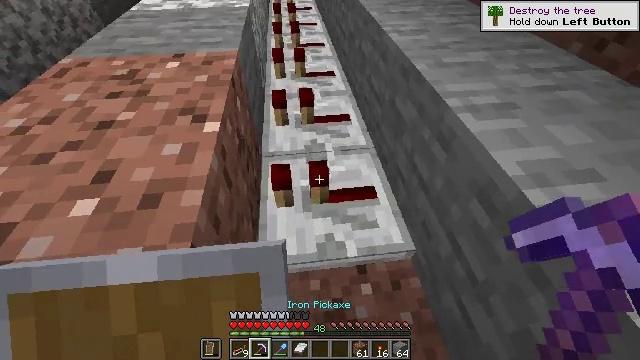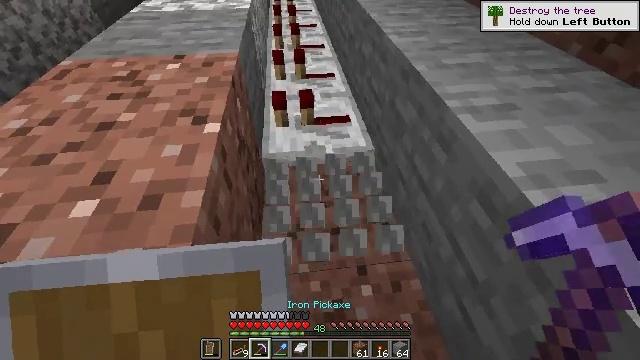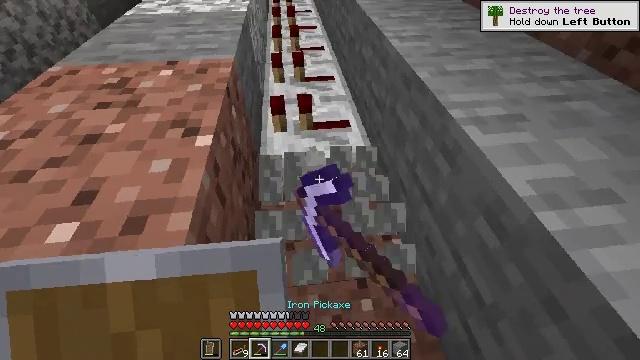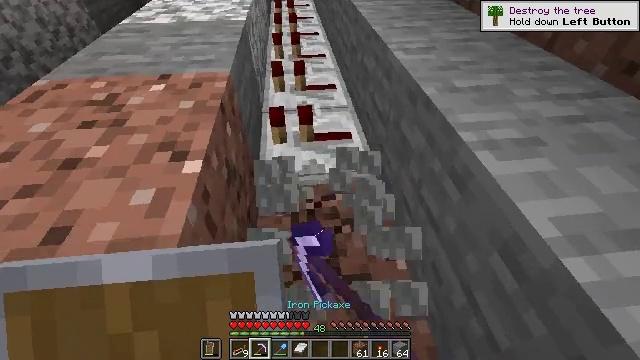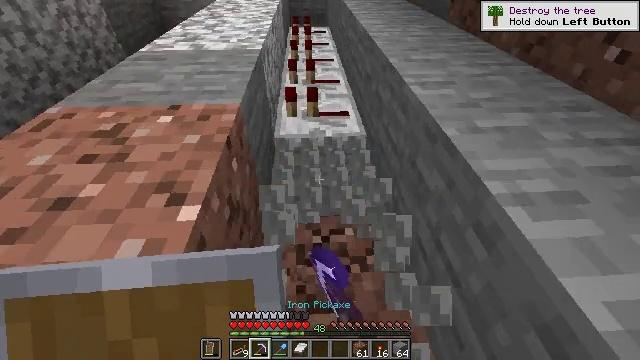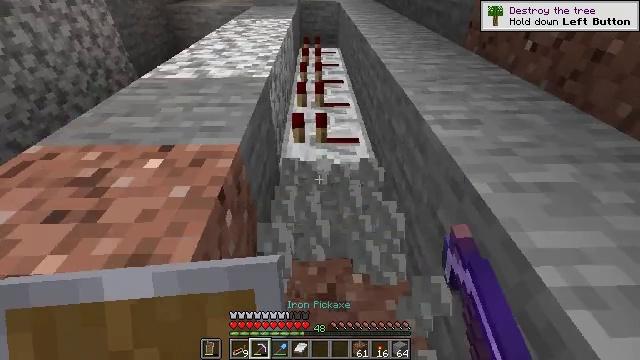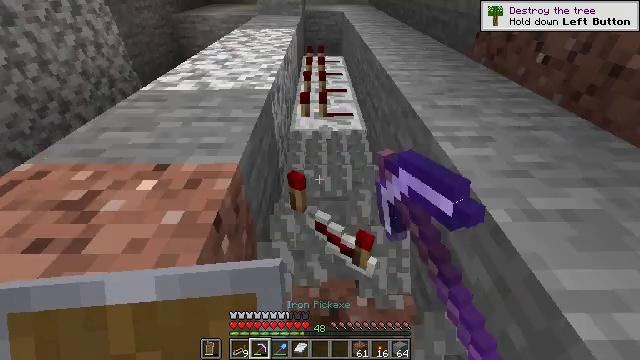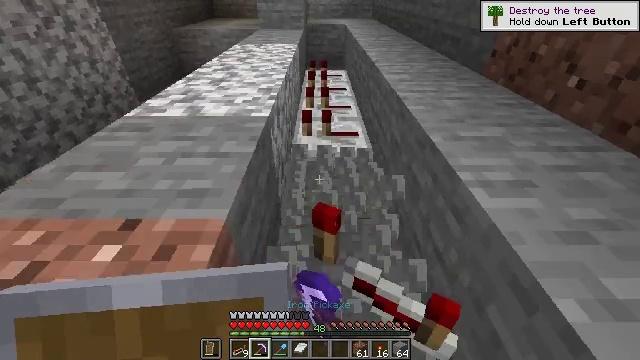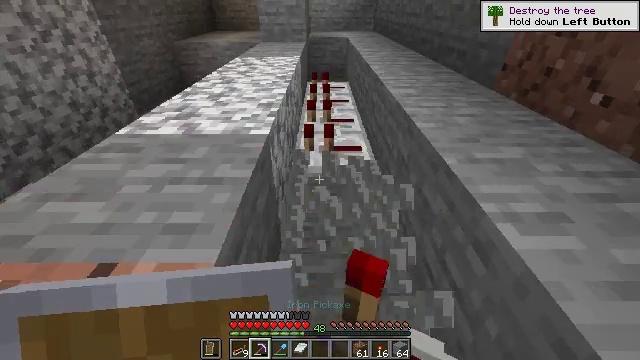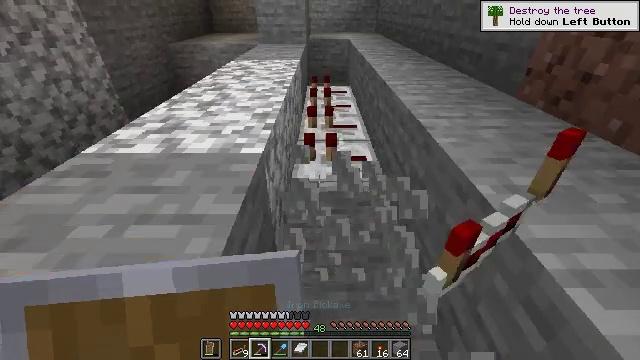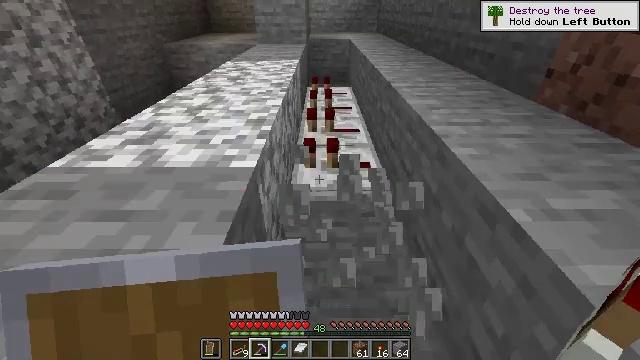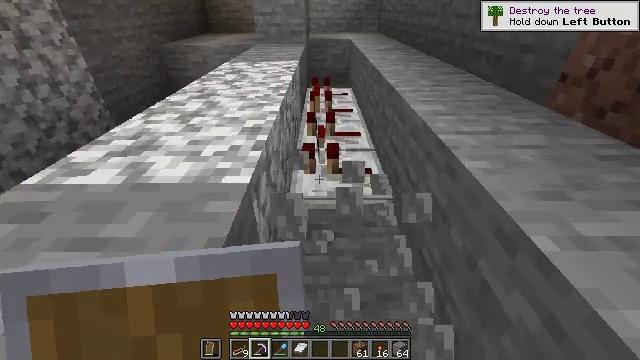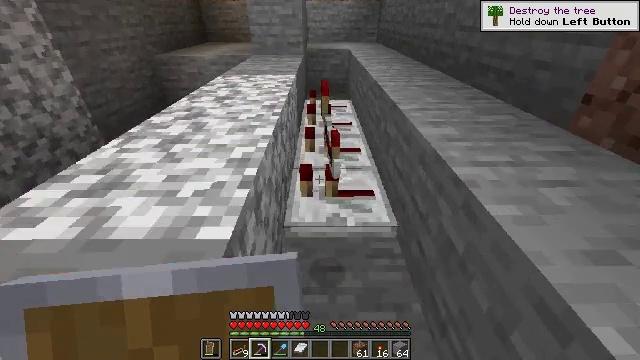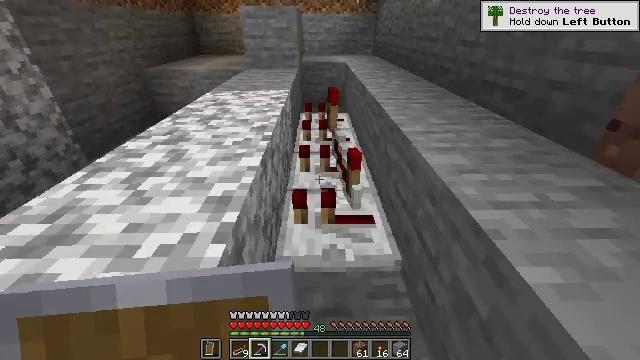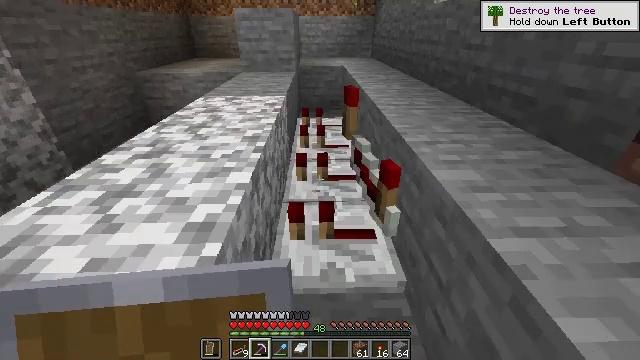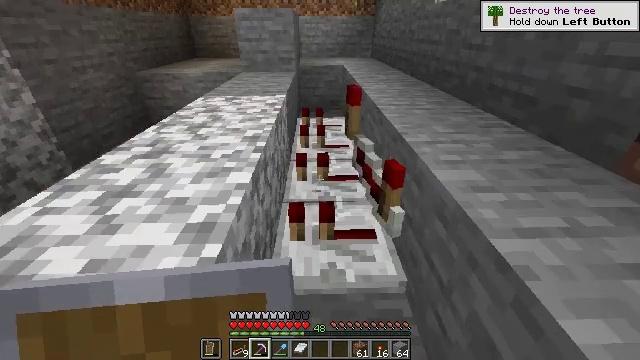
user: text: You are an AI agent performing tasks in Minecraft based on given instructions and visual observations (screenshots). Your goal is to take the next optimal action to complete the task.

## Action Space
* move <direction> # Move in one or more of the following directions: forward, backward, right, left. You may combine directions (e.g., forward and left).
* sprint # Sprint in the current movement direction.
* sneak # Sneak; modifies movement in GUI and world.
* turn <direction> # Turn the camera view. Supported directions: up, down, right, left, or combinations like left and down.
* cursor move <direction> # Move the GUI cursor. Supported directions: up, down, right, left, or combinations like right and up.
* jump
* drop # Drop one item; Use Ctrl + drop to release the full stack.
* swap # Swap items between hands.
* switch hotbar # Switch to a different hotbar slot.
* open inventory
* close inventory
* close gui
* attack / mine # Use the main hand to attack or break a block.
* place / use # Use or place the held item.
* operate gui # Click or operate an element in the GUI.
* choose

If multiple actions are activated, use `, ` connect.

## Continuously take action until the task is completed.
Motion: motion action
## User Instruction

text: Dismantle the repeater.
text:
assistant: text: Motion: attack / mine
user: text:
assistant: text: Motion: move forward, attack / mine
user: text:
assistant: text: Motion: move forward, attack / mine
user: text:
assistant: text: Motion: move forward, turn left and up, attack / mine
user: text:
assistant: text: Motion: move forward, turn left and up, attack / mine
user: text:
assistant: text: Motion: move forward, turn up, attack / mine
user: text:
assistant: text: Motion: move forward, turn up
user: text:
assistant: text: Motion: move forward, turn up
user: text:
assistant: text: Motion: move forward
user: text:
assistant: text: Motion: move forward
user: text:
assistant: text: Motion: move forward
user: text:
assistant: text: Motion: move forward, turn up
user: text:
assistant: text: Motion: move forward, turn up
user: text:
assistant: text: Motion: no_op
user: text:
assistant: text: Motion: no_op
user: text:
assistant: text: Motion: no_op
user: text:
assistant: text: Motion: no_op
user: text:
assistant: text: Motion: turn down
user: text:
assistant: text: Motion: turn down
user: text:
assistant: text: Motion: no_op
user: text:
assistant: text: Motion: turn down
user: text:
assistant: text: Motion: turn down
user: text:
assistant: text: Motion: no_op
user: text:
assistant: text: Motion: move forward, attack / mine
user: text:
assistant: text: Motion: move forward, turn up, attack / mine
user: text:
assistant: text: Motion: move forward, turn up, attack / mine
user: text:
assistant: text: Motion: move forward, turn up, attack / mine
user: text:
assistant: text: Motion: move forward, attack / mine
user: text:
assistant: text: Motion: move forward, attack / mine
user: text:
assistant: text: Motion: move forward, attack / mine